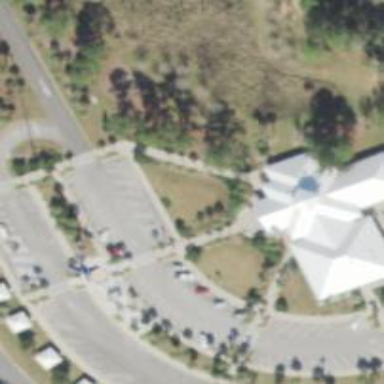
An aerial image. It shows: Parking space is available.